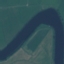
Label: River